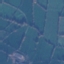
Land use / land cover class: Pasture